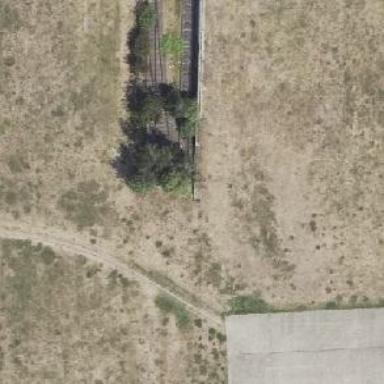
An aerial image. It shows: Historical railway.